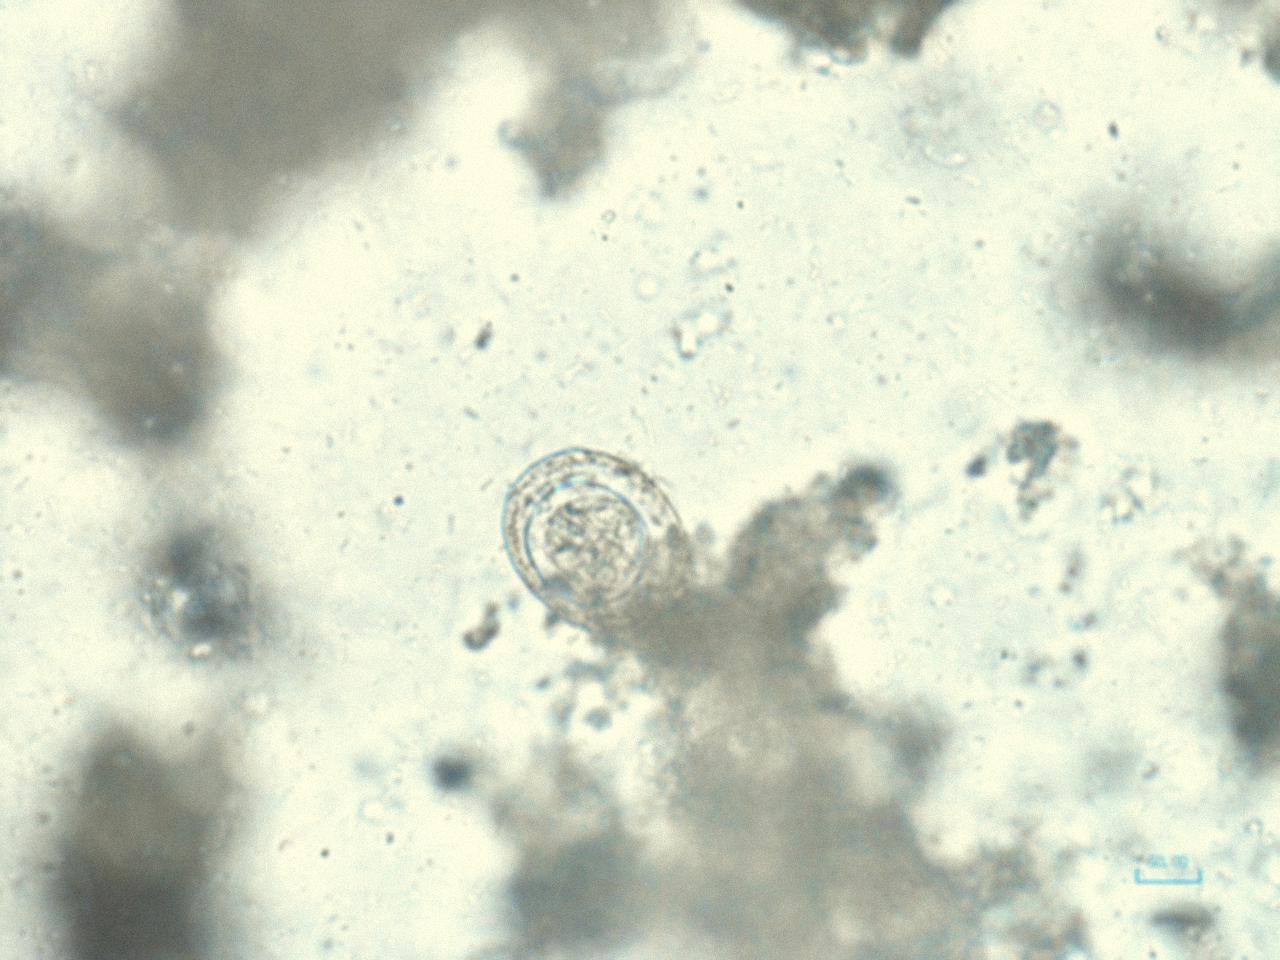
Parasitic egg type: Hymenolepis nana